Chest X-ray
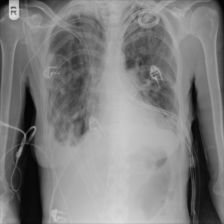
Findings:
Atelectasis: negative
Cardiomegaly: negative
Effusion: positive
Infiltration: negative
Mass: negative
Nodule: negative
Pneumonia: negative
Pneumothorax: negative
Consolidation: negative
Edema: negative
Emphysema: negative
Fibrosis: negative
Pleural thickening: positive
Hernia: negative